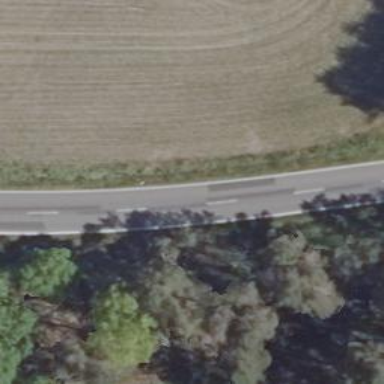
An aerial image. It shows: Secondary road with asphalt surface and lane markings.